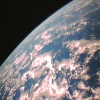
Label: cloud